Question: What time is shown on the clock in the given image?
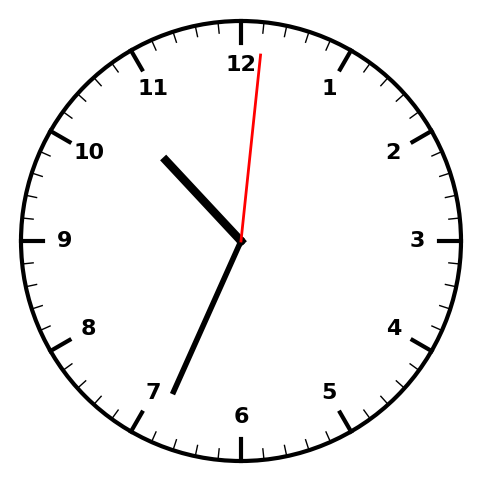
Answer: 10:34:01